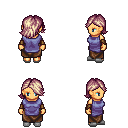
a pixel art fantasy rpg character, female body template, human, tanned skin, chain tabard jacket, robe skirt, white blonde swoop hairstyle, leather bracers, white slippers, four views (front, back, left, right), 2x2 character sprite sheet, small pixel art, hard edges, no anti-aliasing